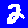
Digit: 2